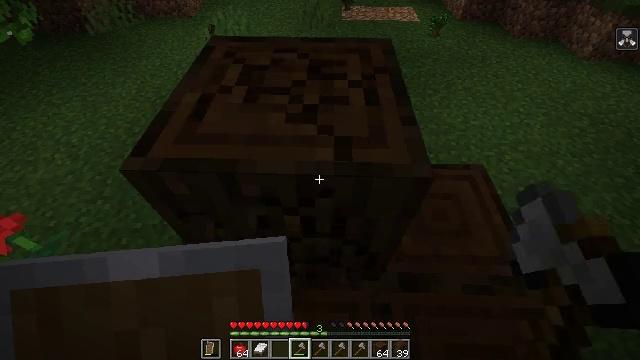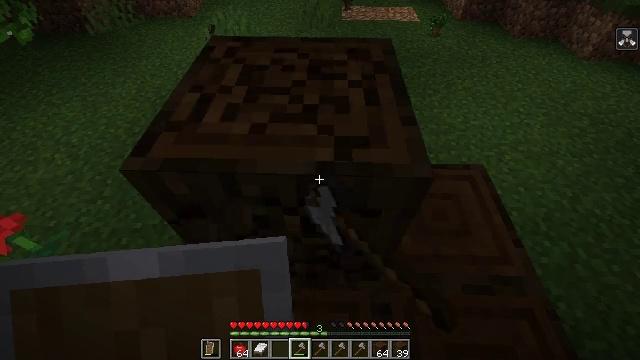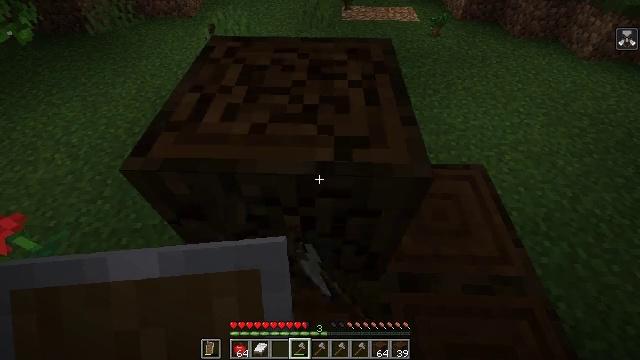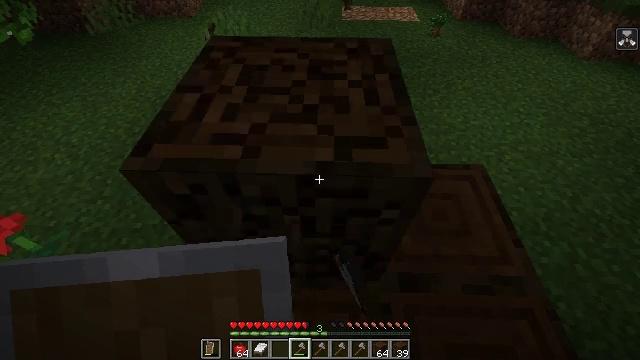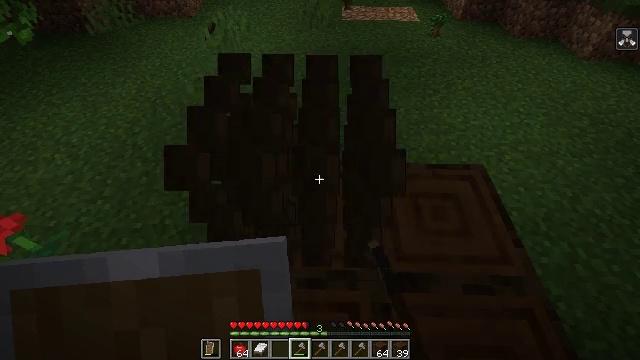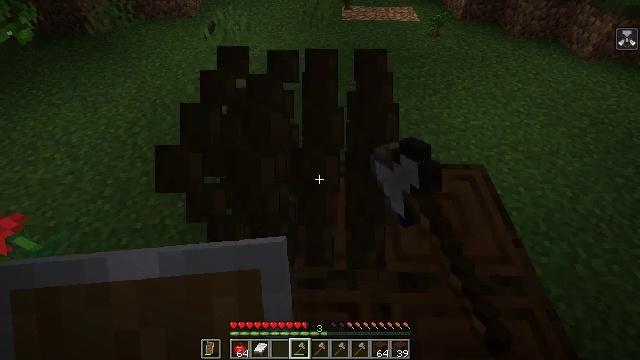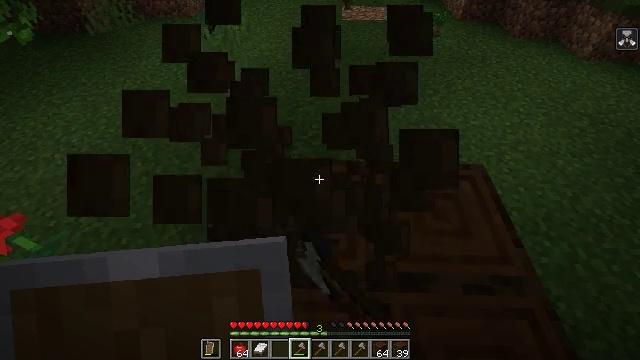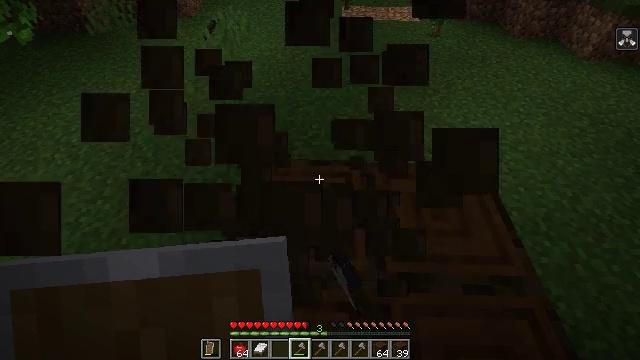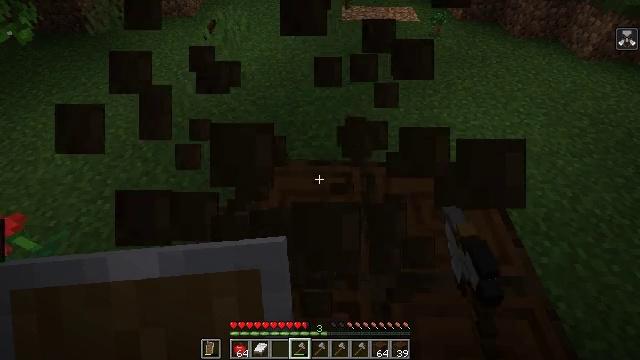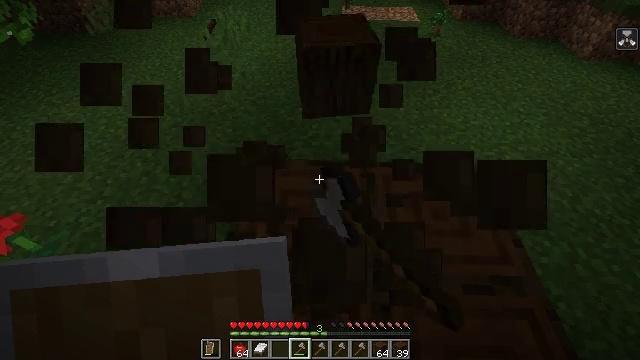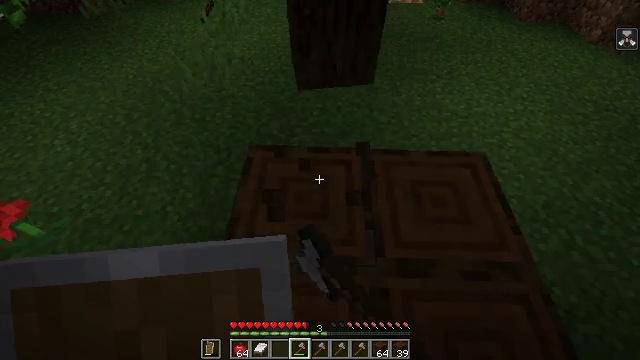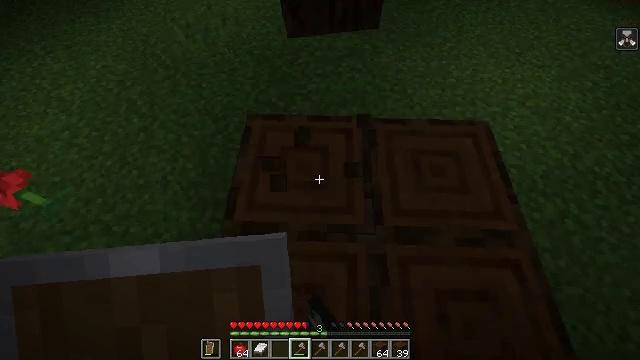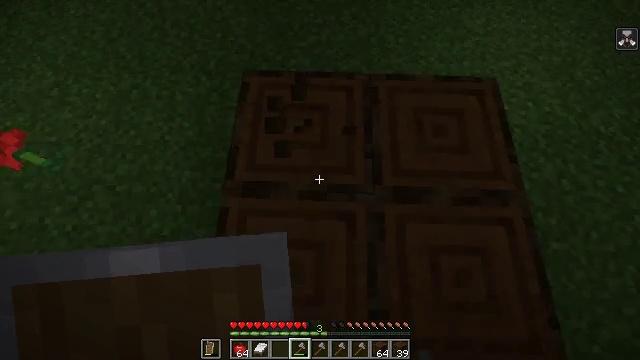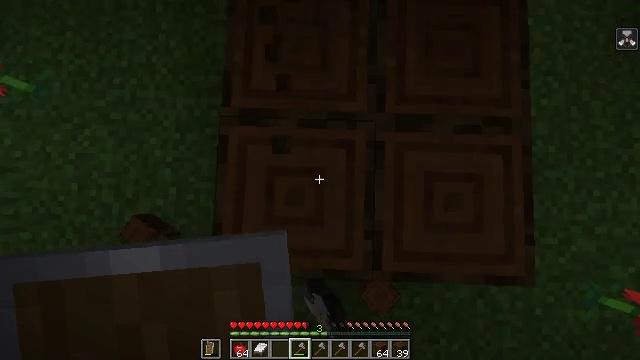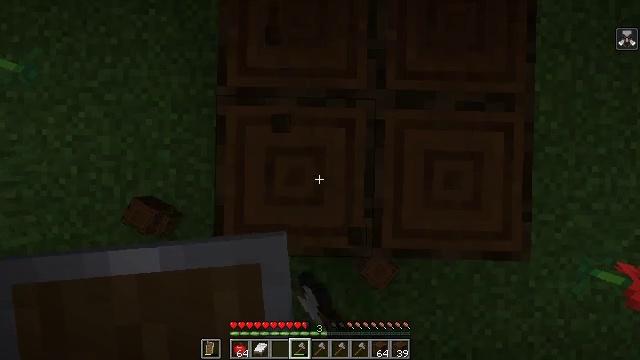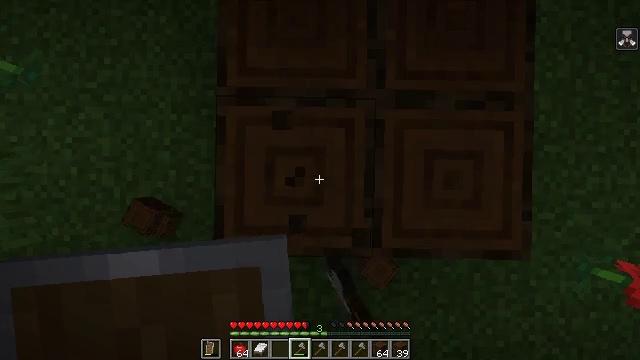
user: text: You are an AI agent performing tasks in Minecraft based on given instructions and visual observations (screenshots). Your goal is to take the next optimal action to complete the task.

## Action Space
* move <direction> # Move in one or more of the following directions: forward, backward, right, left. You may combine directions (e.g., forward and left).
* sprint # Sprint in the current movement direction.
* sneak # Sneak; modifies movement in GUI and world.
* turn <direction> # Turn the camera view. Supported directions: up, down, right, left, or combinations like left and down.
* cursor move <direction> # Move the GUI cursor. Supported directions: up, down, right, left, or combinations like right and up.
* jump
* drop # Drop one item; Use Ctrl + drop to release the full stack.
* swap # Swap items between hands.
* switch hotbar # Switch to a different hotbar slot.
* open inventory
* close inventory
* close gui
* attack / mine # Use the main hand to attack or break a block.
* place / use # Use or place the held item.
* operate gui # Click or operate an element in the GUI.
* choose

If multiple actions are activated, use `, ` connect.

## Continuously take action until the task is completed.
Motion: motion action
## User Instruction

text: Gather dark oak log for crafting.
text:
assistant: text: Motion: attack / mine
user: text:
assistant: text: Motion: attack / mine
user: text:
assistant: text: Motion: attack / mine
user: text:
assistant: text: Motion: attack / mine
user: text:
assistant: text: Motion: attack / mine
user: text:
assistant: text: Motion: attack / mine
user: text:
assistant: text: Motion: attack / mine
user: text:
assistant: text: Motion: attack / mine
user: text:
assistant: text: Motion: attack / mine
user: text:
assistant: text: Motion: turn down, attack / mine
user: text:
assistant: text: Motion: turn down, attack / mine
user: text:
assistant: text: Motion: turn down, attack / mine
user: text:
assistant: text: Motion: turn down, attack / mine
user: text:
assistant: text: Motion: turn down, attack / mine
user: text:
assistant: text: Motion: turn down, attack / mine
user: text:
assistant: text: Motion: attack / mine
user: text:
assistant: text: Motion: attack / mine
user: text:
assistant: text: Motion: attack / mine
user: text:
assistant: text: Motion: attack / mine
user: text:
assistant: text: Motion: attack / mine
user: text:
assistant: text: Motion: attack / mine
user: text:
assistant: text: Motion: attack / mine
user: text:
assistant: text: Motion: attack / mine
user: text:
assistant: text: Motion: attack / mine
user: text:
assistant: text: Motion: attack / mine
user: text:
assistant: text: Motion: attack / mine
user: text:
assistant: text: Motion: attack / mine
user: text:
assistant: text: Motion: attack / mine
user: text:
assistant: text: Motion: turn up, attack / mine
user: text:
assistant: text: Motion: turn right and up, attack / mine